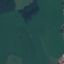
Land use / land cover: Pasture